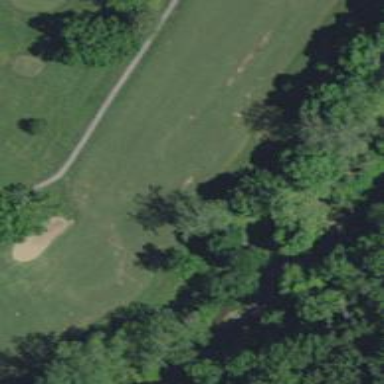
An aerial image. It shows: Golf hole.